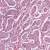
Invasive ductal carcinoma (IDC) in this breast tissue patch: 1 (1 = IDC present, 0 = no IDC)